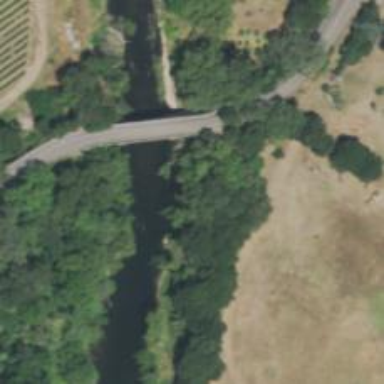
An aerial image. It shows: Bridge.